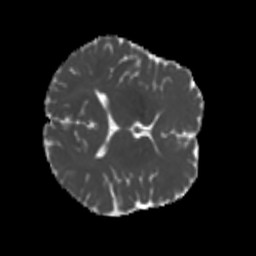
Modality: MD
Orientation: axial
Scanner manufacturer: siemens
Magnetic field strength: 3 T
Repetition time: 4 s
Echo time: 0.0594 s